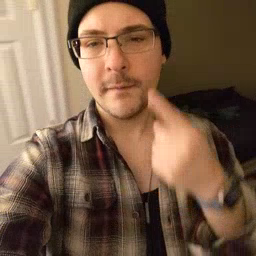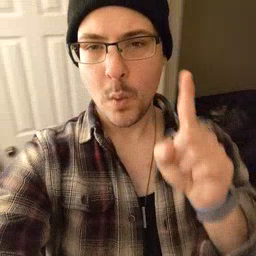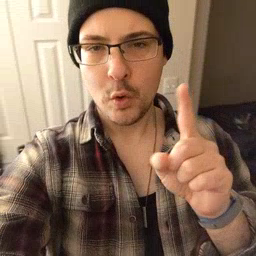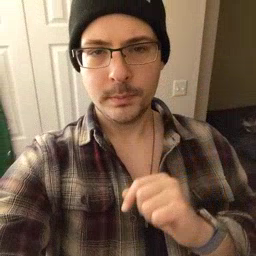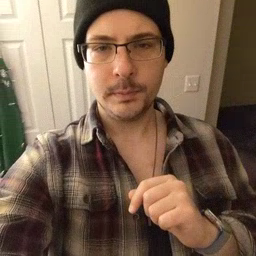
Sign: for